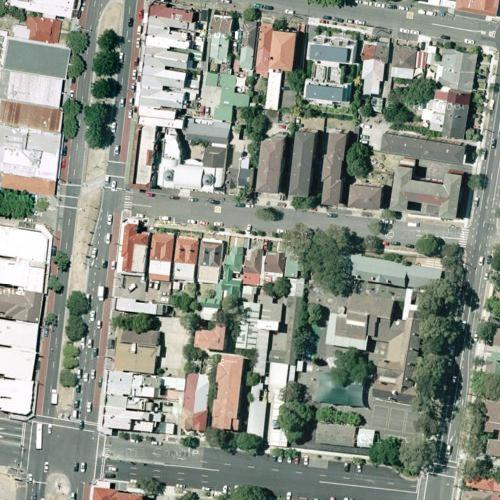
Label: sydney